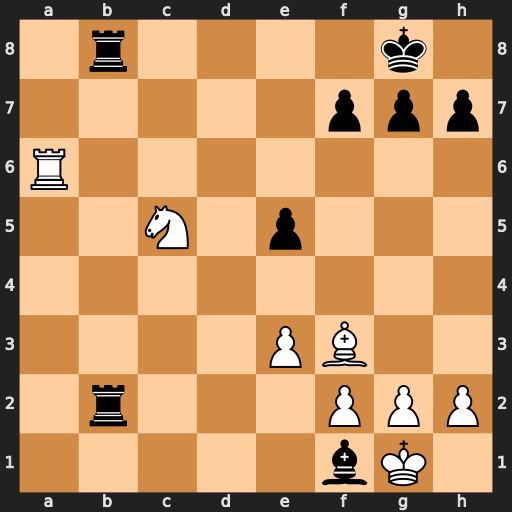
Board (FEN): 1r4k1/5ppp/R7/2N1p3/8/4PB2/1r3PPP/5bK1
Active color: w
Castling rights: -
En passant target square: -
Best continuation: Kxf1 Rb1+ Ke2